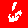
Digit: 6